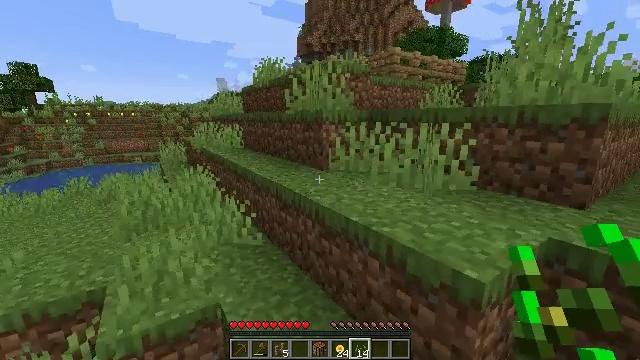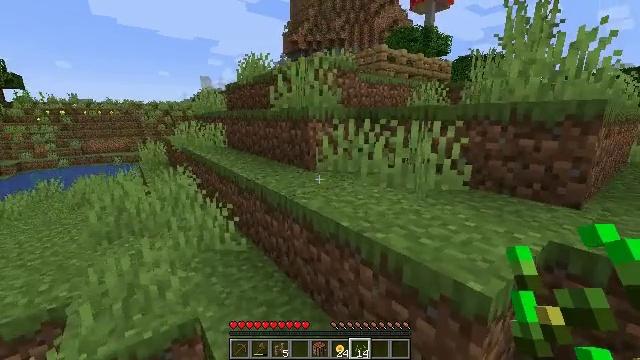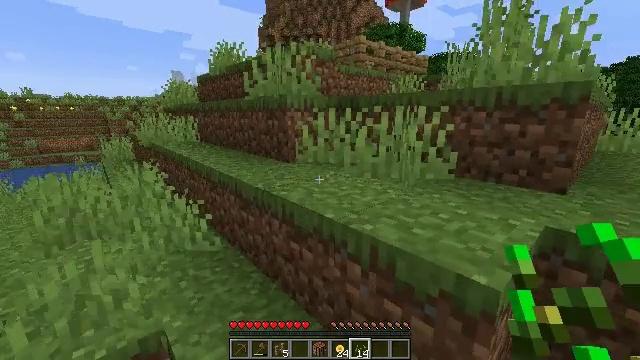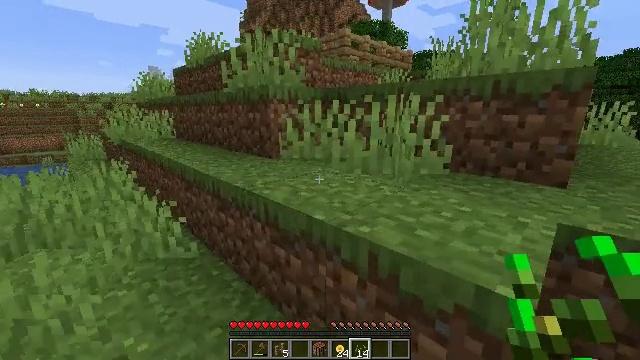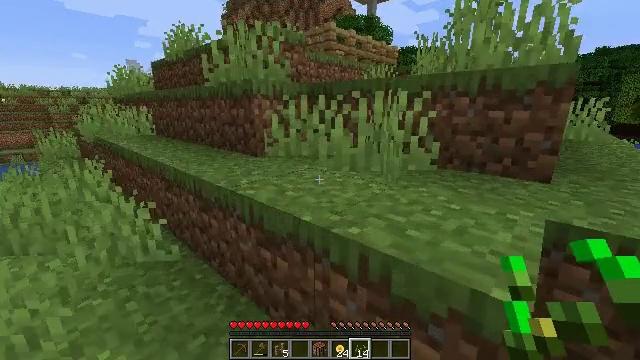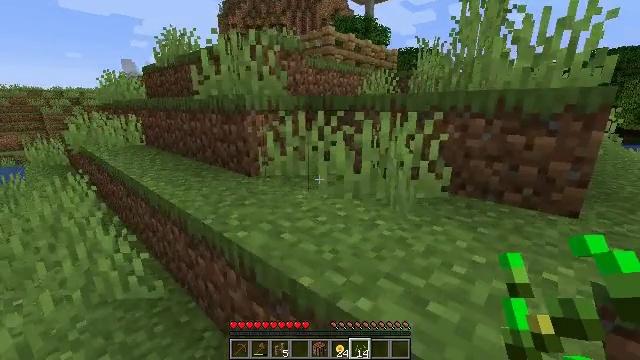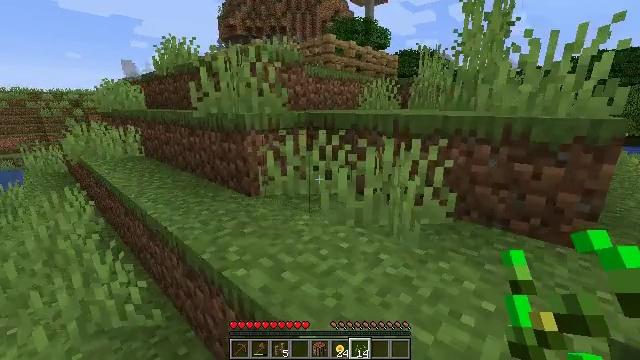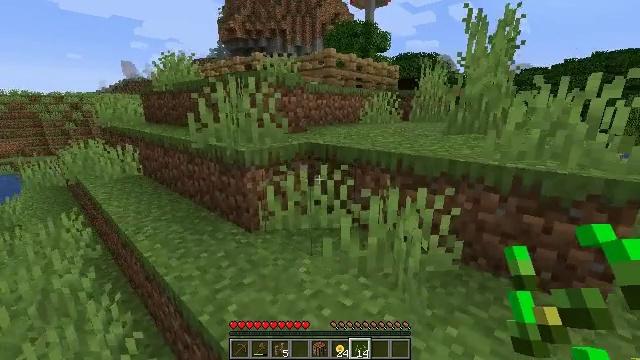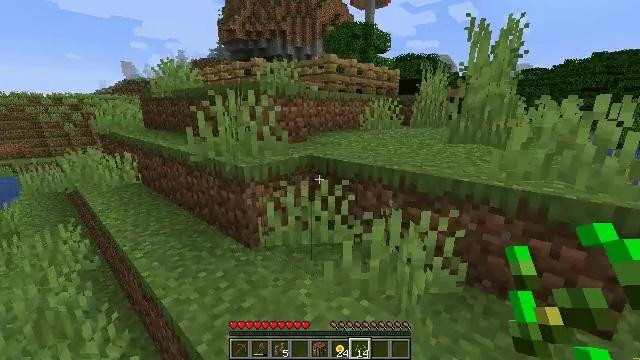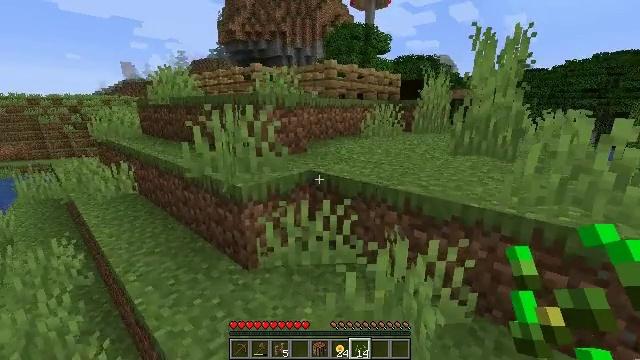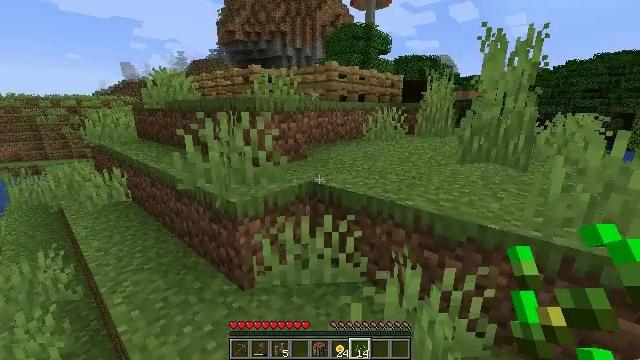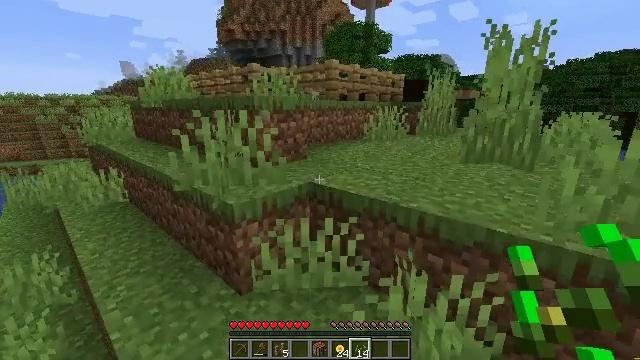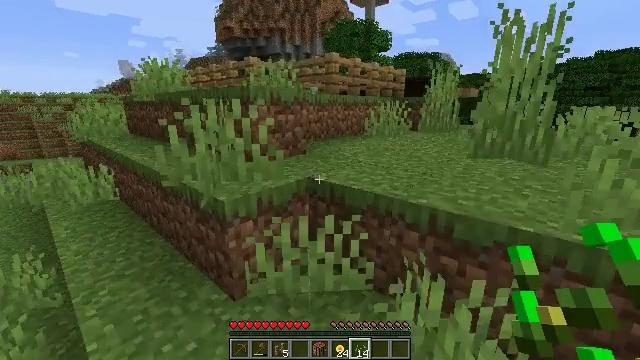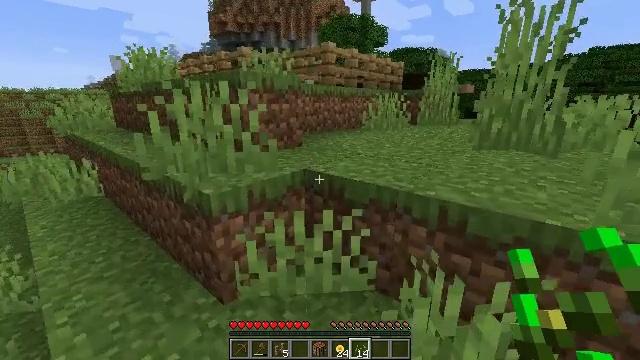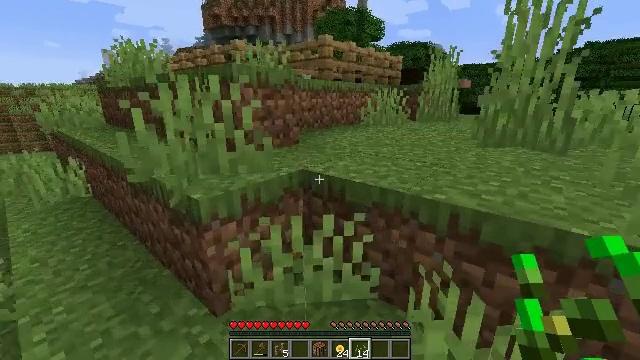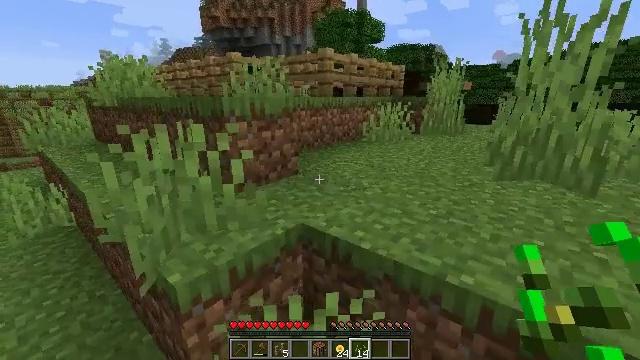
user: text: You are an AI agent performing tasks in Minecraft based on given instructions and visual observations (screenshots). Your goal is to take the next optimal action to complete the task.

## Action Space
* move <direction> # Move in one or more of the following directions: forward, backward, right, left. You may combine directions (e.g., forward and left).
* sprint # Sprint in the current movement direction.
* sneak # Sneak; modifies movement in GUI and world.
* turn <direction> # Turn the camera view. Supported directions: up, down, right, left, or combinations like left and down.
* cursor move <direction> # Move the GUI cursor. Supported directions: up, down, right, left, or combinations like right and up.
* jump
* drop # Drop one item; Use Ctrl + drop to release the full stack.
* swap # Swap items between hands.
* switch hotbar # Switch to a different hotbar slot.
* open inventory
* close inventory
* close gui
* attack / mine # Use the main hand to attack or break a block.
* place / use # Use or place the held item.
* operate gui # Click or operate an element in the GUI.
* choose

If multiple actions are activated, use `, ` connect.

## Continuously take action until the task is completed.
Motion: motion action
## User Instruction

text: Attack the oak pressure plate to pick it up.
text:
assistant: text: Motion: move forward, turn right
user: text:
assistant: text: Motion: move forward, turn right
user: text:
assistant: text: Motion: move forward, turn right
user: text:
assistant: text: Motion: move forward, turn right
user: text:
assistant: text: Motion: move forward, jump
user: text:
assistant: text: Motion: move forward, jump
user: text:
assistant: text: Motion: move forward, jump
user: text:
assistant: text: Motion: move forward
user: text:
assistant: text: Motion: move forward
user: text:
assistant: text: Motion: move forward
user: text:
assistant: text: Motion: move forward
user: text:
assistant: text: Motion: move forward
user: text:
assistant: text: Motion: move forward
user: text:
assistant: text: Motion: move forward
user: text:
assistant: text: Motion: move forward, jump
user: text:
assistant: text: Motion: move forward, jump
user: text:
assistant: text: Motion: move forward, jump
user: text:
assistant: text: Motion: move forward, jump
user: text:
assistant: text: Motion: move forward
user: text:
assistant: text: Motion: move forward
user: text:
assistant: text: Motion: move forward
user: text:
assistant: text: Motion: move forward
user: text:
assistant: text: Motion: move forward, turn left
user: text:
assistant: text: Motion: move forward, turn left
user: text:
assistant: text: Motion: move forward, turn left
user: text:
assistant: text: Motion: move forward, turn left
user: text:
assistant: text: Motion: move forward, turn left
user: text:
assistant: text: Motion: move forward, turn left
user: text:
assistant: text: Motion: move forward, turn left
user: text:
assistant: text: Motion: move forward, turn left